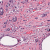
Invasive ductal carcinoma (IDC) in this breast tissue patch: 1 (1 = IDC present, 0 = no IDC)